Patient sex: F
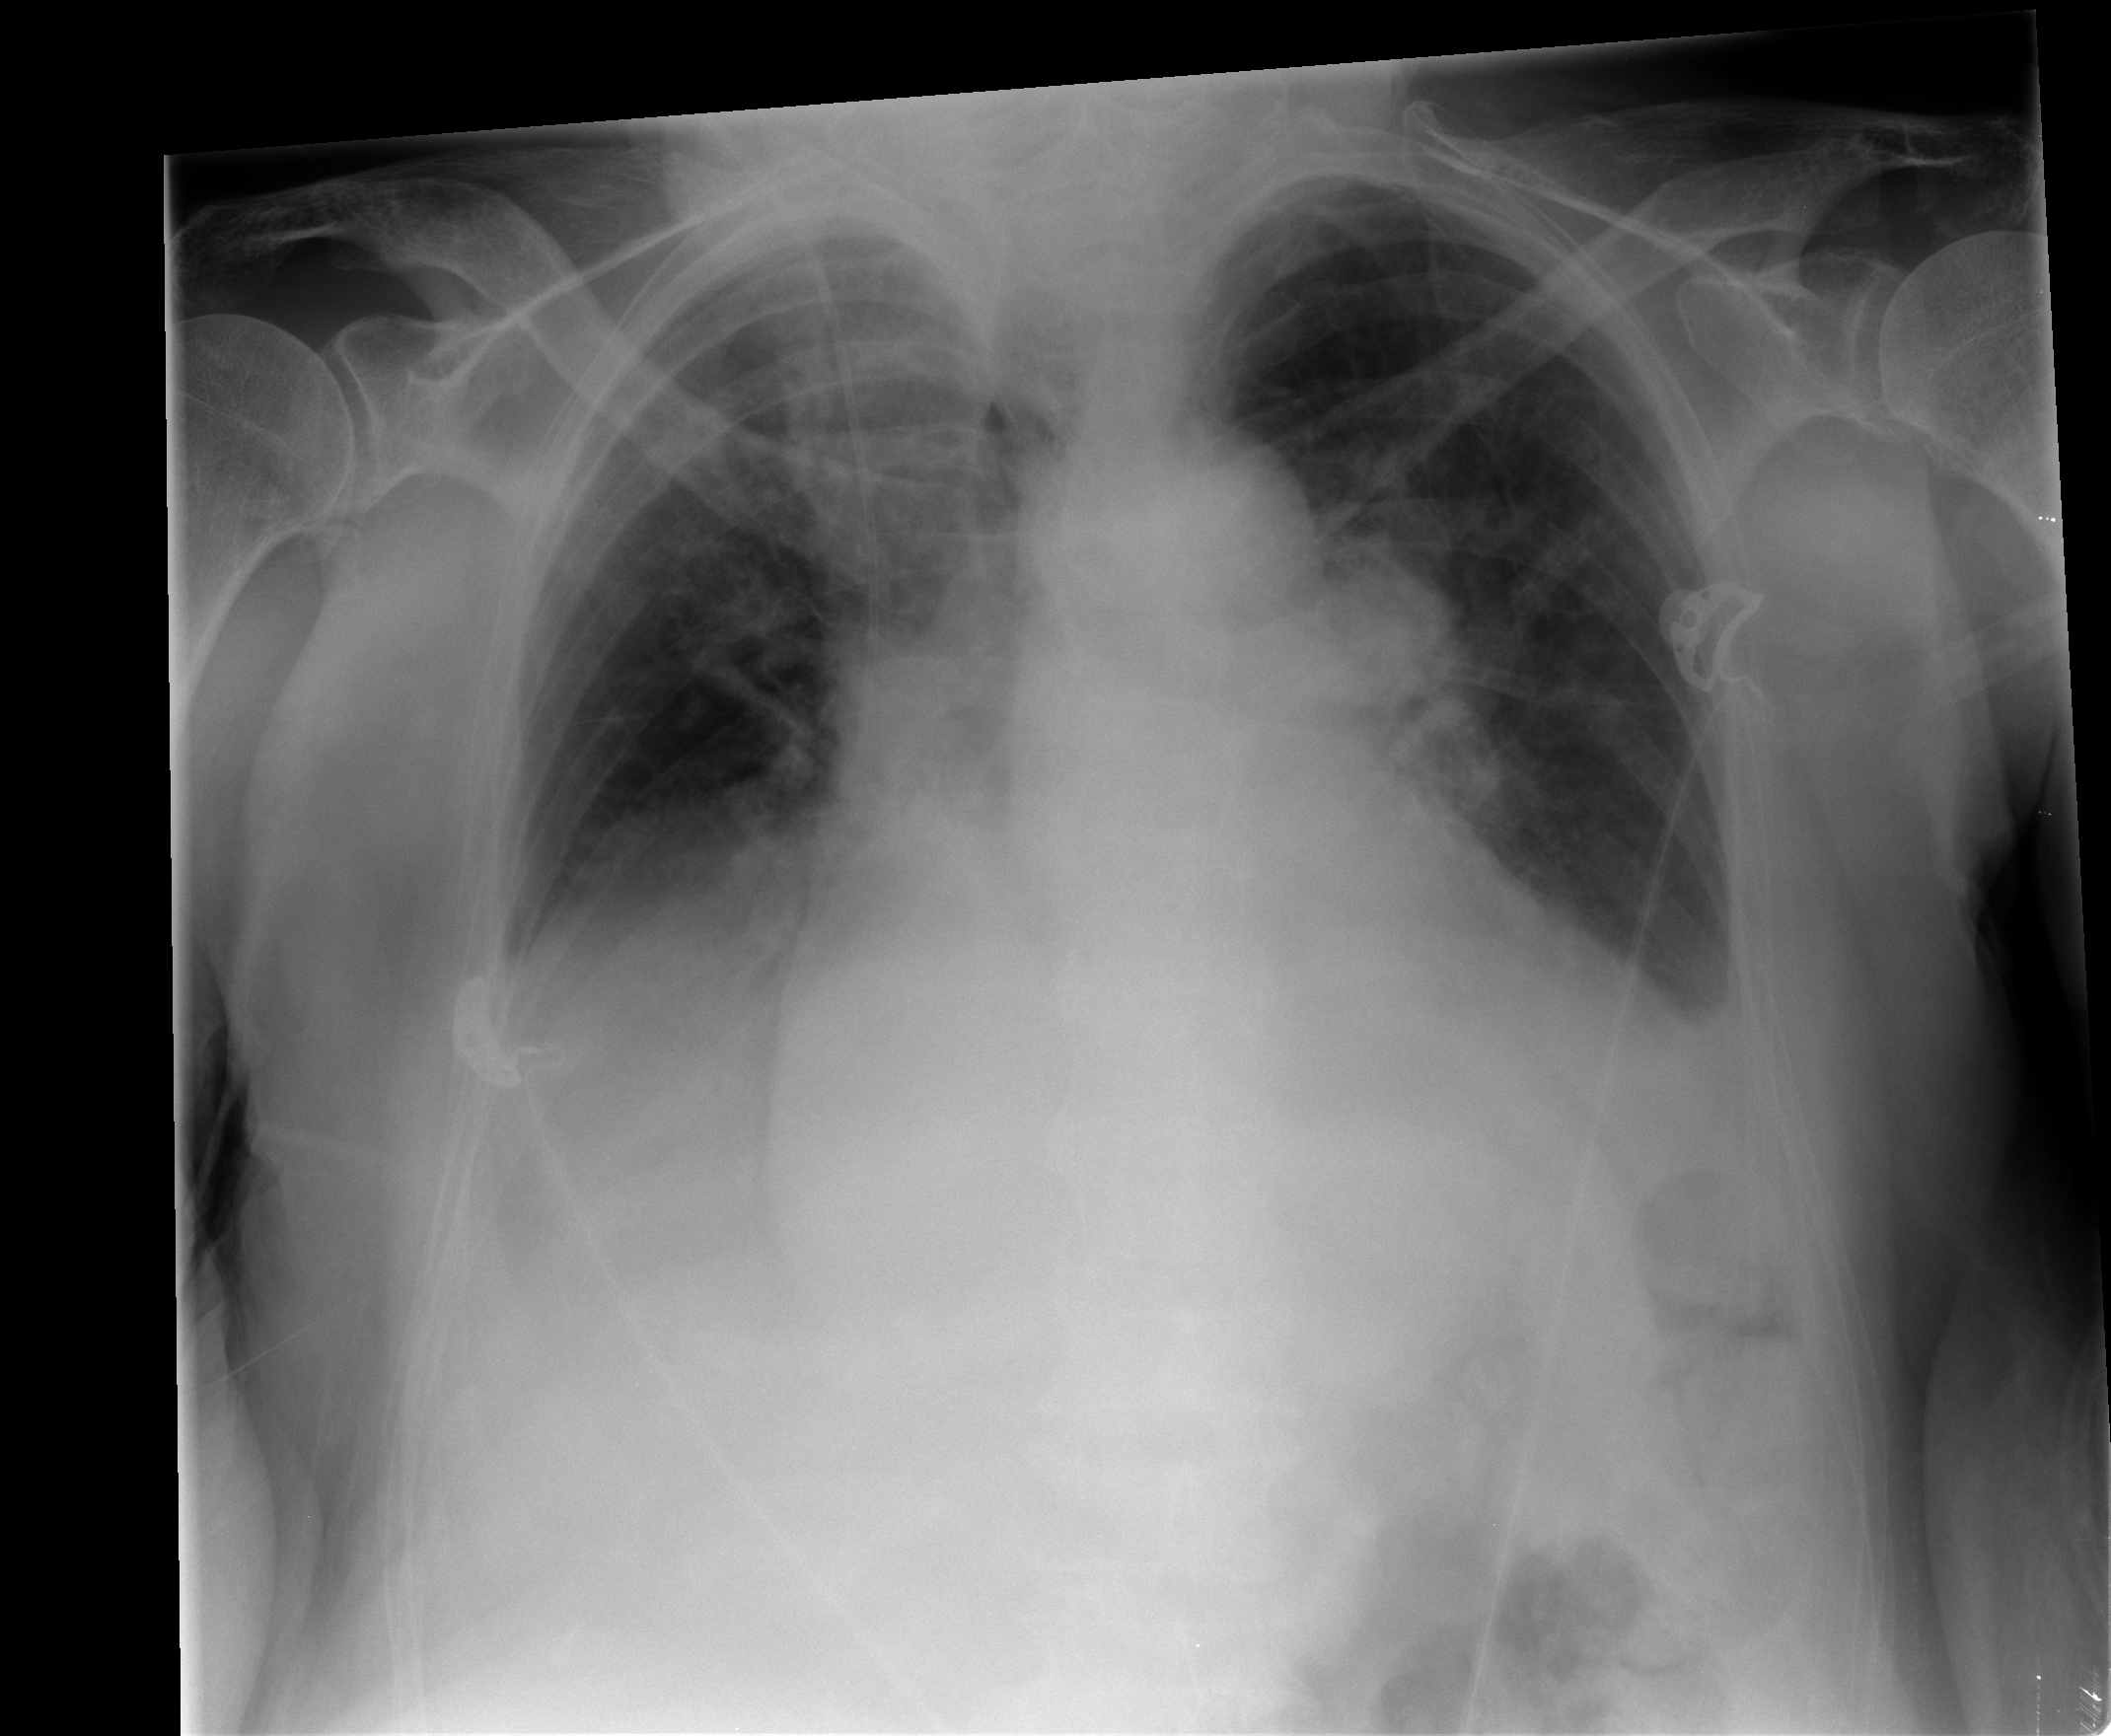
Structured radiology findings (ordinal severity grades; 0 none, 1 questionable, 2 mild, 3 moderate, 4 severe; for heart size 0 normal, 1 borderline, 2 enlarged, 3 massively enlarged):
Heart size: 2
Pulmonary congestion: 0
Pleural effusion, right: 3
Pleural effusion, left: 2
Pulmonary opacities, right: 2
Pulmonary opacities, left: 0
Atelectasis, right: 2
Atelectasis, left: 0